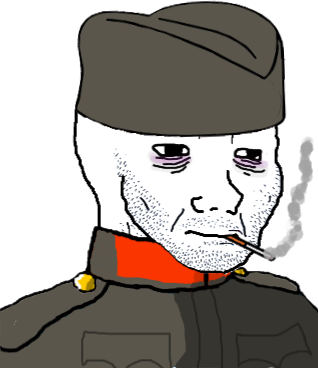
Label: 5_Doomer